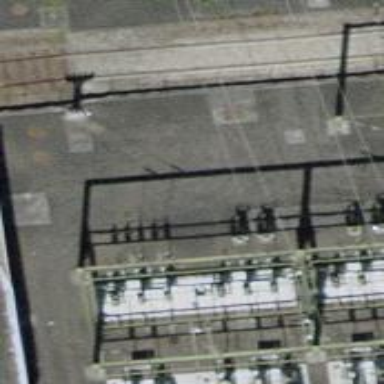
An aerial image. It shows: Endpoint substation.